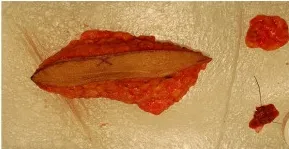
Digital photograph of the three surgical specimens resected from the left thigh (A).
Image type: medical_photograph (other_medical_photograph)